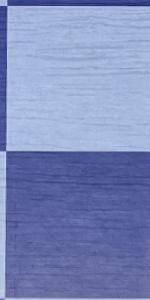
Label: Empty